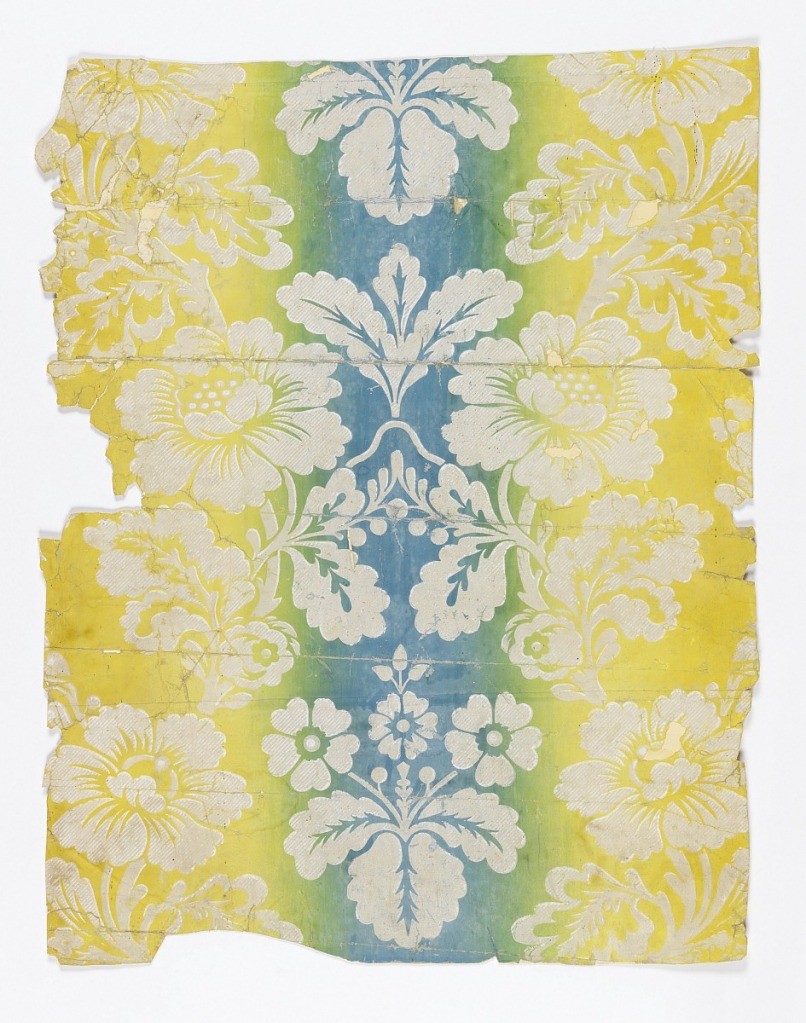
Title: Sidewall
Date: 1820–30
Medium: Block-printed paper
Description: Vertically striped ground of blue to green to yellow, with over-printed symmetrical pattern of flowers on curving branches, diagonally striped with white. Ombre, also called irise or rainbow paper.